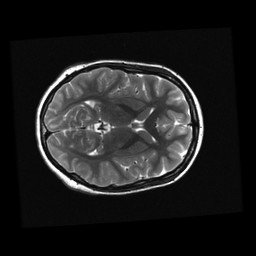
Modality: T2w
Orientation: axial
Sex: female
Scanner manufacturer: ge
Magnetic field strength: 3 T
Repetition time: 5 s
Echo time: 0.101 s